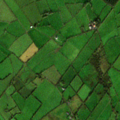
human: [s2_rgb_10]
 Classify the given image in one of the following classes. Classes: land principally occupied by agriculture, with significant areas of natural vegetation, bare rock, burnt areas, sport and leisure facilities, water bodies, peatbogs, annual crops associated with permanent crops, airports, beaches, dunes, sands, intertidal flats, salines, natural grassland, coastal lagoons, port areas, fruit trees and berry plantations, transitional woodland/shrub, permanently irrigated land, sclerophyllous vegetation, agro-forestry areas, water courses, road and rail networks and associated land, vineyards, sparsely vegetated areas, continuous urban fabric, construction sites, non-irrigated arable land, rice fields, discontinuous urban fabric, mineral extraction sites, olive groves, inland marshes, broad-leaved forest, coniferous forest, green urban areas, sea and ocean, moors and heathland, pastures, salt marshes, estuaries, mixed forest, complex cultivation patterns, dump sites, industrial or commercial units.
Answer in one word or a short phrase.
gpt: pastures, coniferous forest